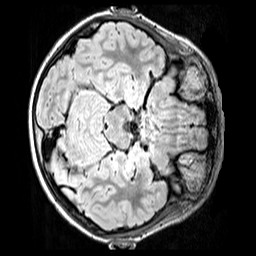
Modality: FLAIR
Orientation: axial
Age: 10
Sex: male
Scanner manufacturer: siemens
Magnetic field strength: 3 T
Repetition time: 5 s
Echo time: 0.388 s